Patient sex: F
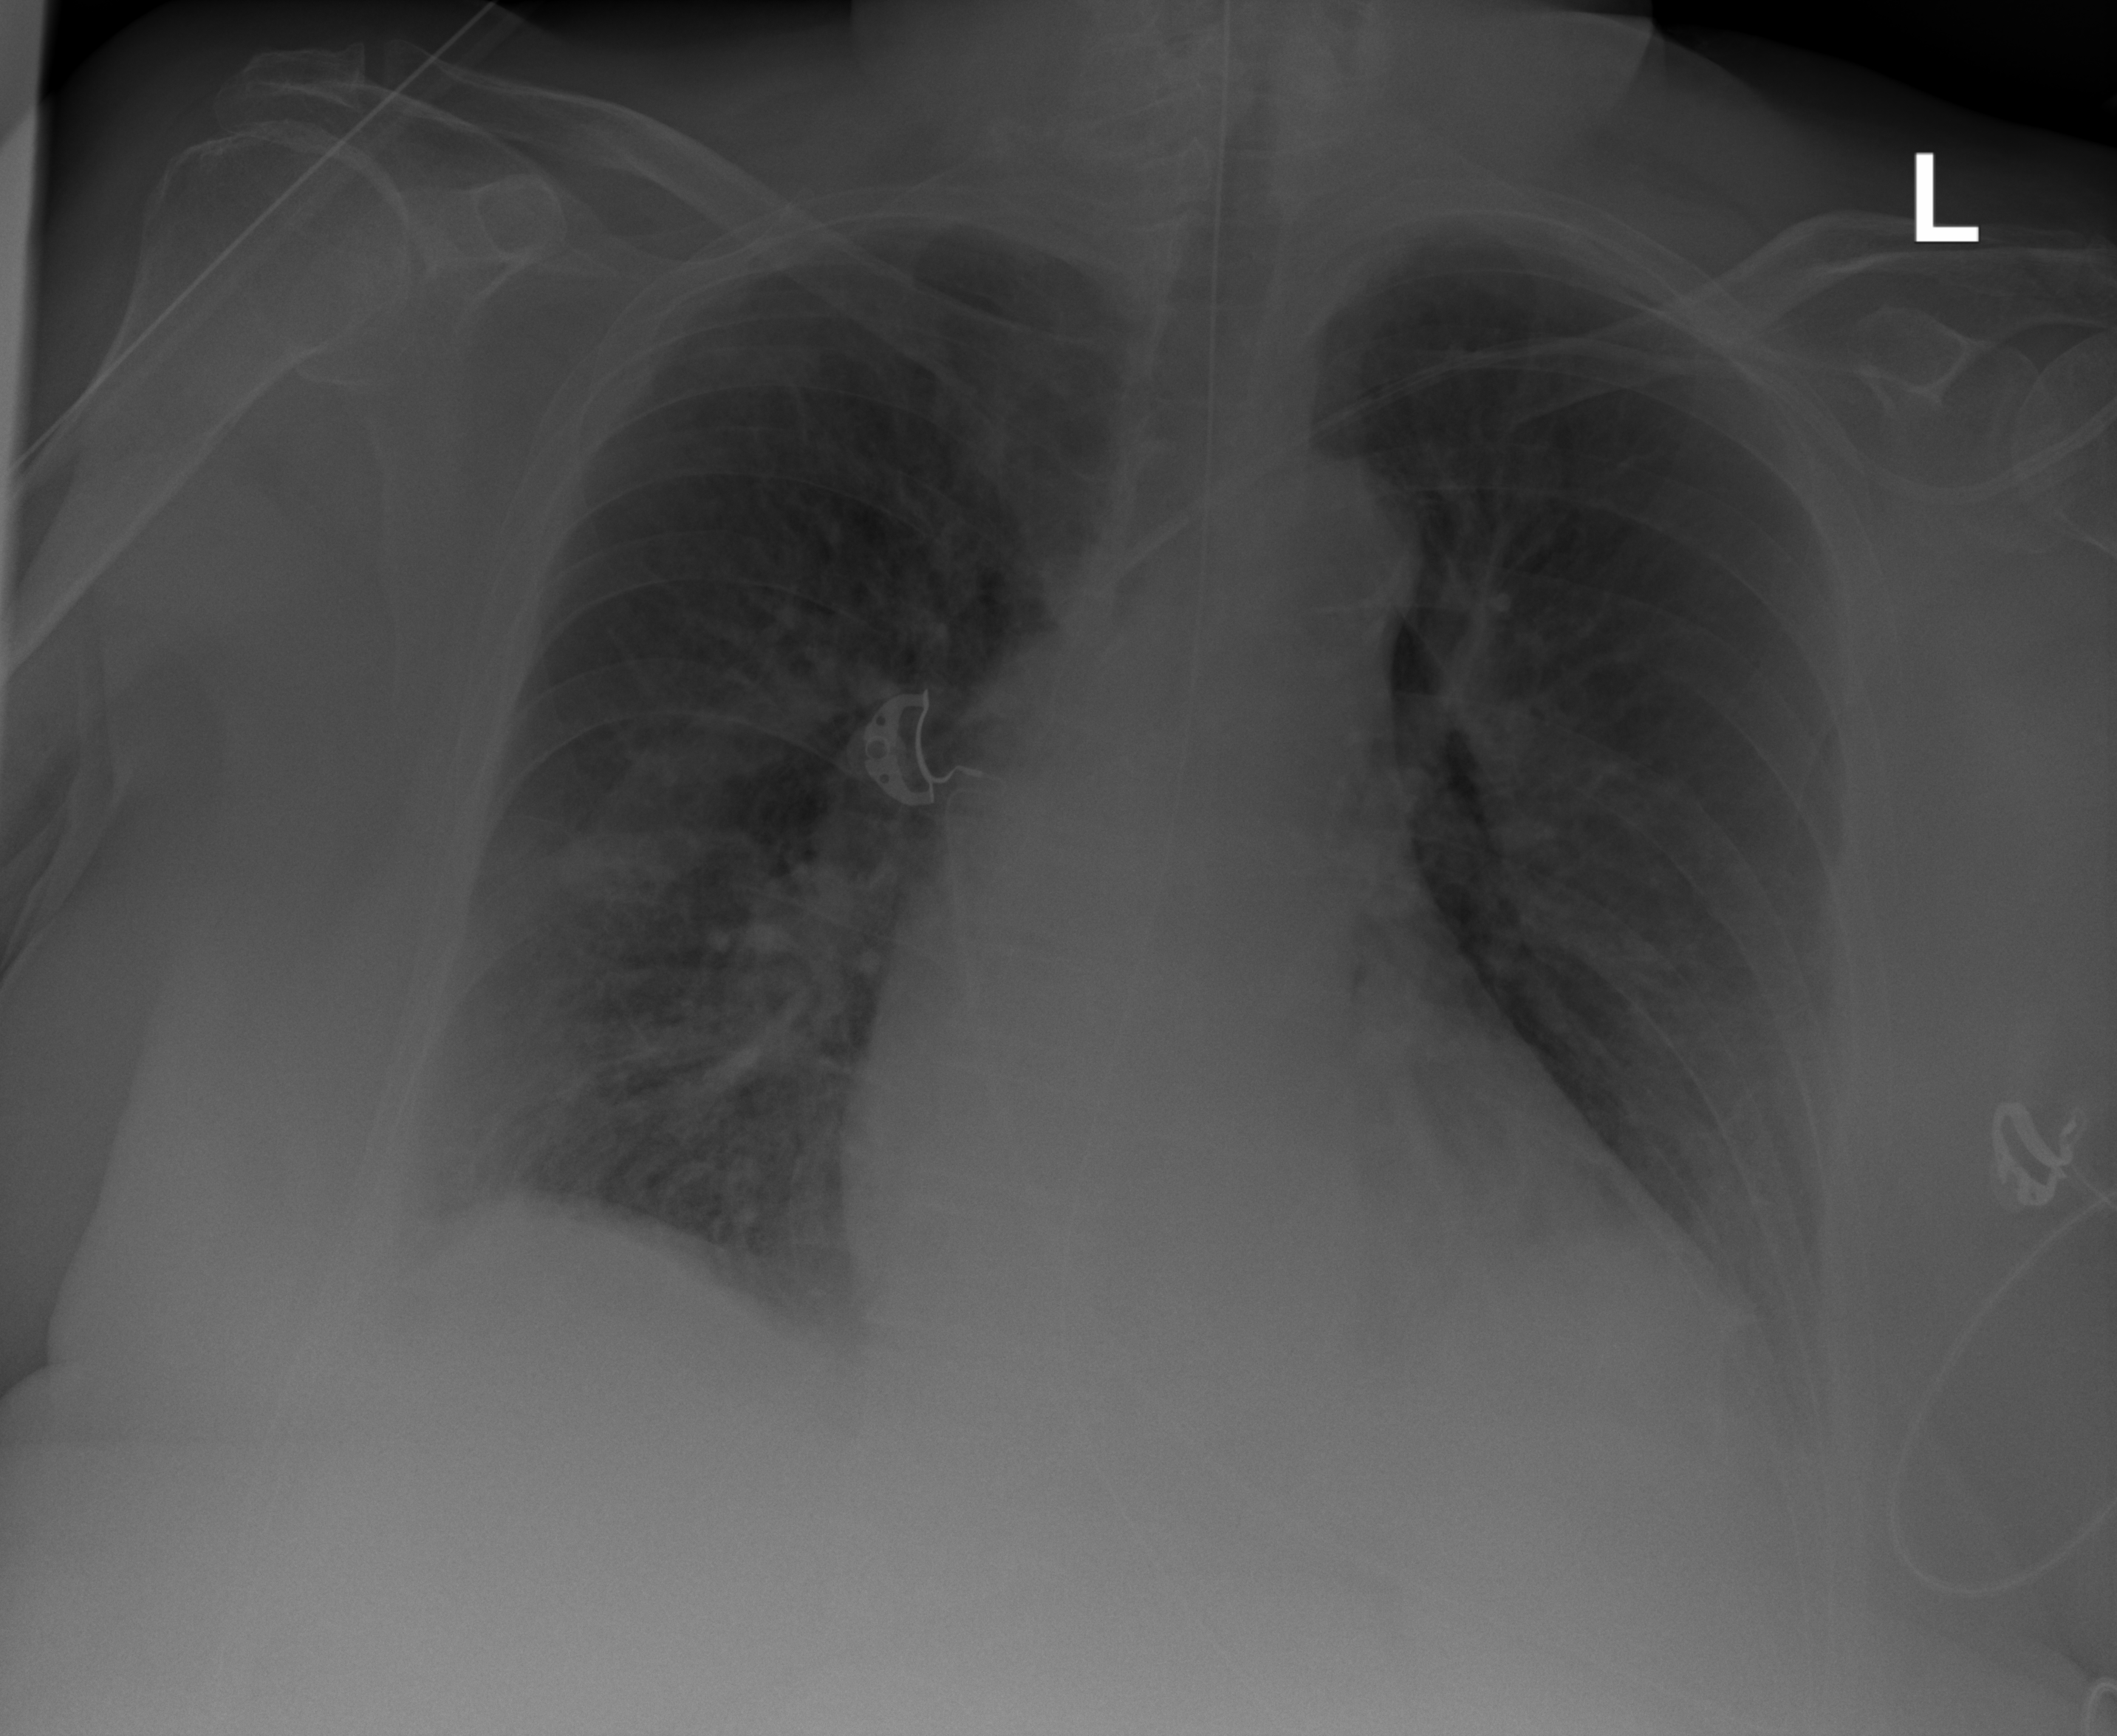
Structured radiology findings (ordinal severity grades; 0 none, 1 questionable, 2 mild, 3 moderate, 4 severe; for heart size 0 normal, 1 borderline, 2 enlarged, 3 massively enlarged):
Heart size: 2
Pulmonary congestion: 2
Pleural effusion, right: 1
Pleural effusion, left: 2
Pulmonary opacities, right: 2
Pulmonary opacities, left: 1
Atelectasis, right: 2
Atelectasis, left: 2